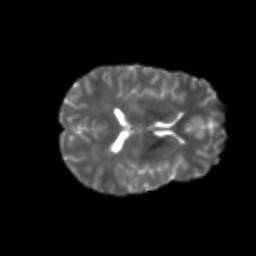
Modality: T2w
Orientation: axial
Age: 21
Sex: female
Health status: healthy
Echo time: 0.074 s